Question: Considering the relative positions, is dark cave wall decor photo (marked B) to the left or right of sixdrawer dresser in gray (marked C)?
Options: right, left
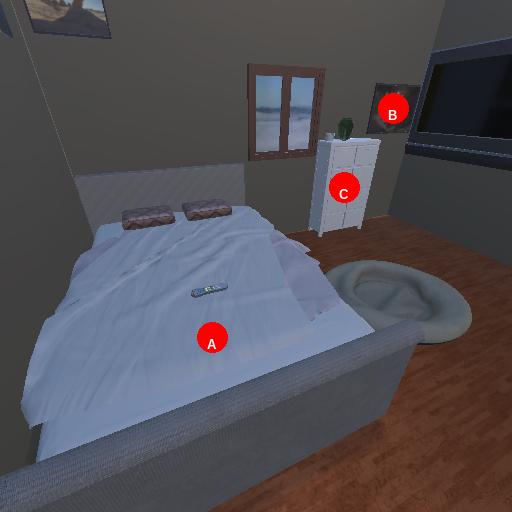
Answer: right